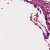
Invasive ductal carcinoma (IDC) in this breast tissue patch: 1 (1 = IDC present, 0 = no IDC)